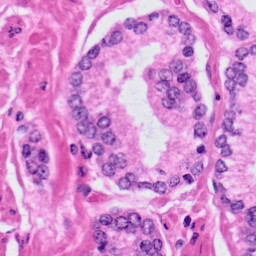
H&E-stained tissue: Prostate